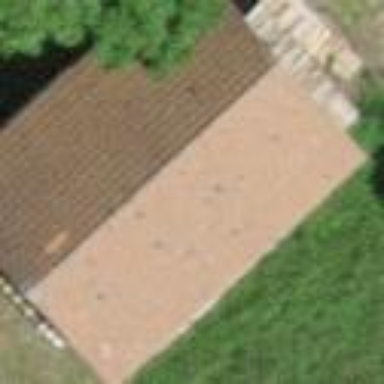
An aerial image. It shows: Rural barn.